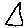
Label: triangle